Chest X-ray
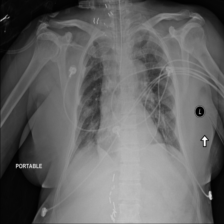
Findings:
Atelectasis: negative
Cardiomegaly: negative
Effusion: negative
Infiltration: negative
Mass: positive
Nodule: negative
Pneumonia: negative
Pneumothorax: negative
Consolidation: negative
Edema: negative
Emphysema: negative
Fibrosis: negative
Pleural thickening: negative
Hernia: negative